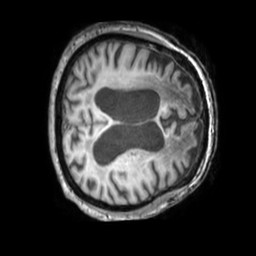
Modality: T1w
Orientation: axial
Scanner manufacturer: philips
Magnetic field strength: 3 T
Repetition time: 0.009862 s
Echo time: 0.004603 s